Interaction volume radius: 5 \u00c5
Interaction volume height: 45 \u00c5
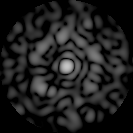
Disorder parameter: 0.7823